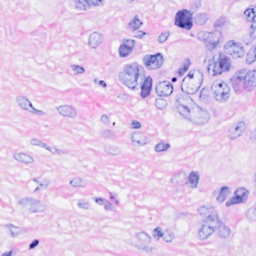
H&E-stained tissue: Breast